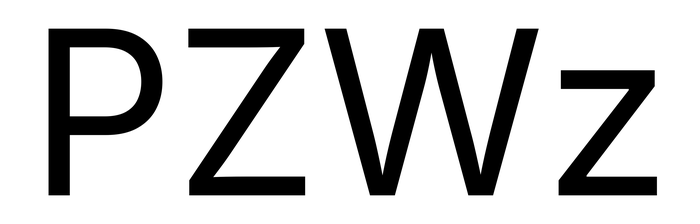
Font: Inter_Regular